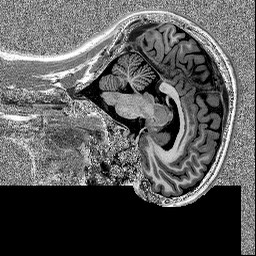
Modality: MP2RAGE
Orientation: sagittal
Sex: female